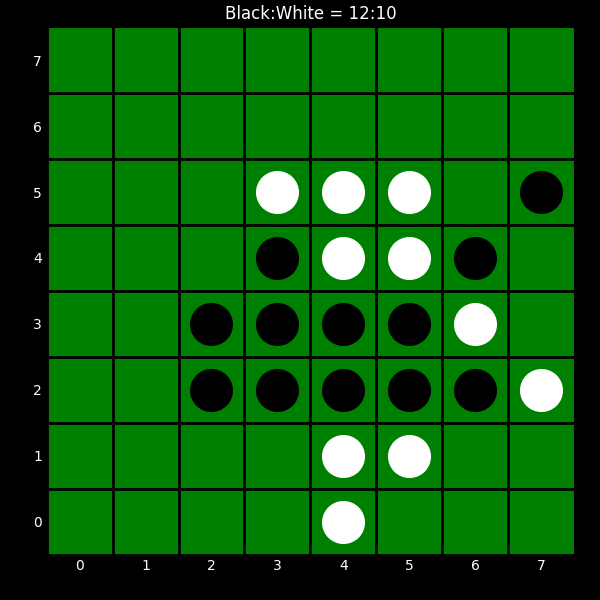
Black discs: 12
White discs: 10